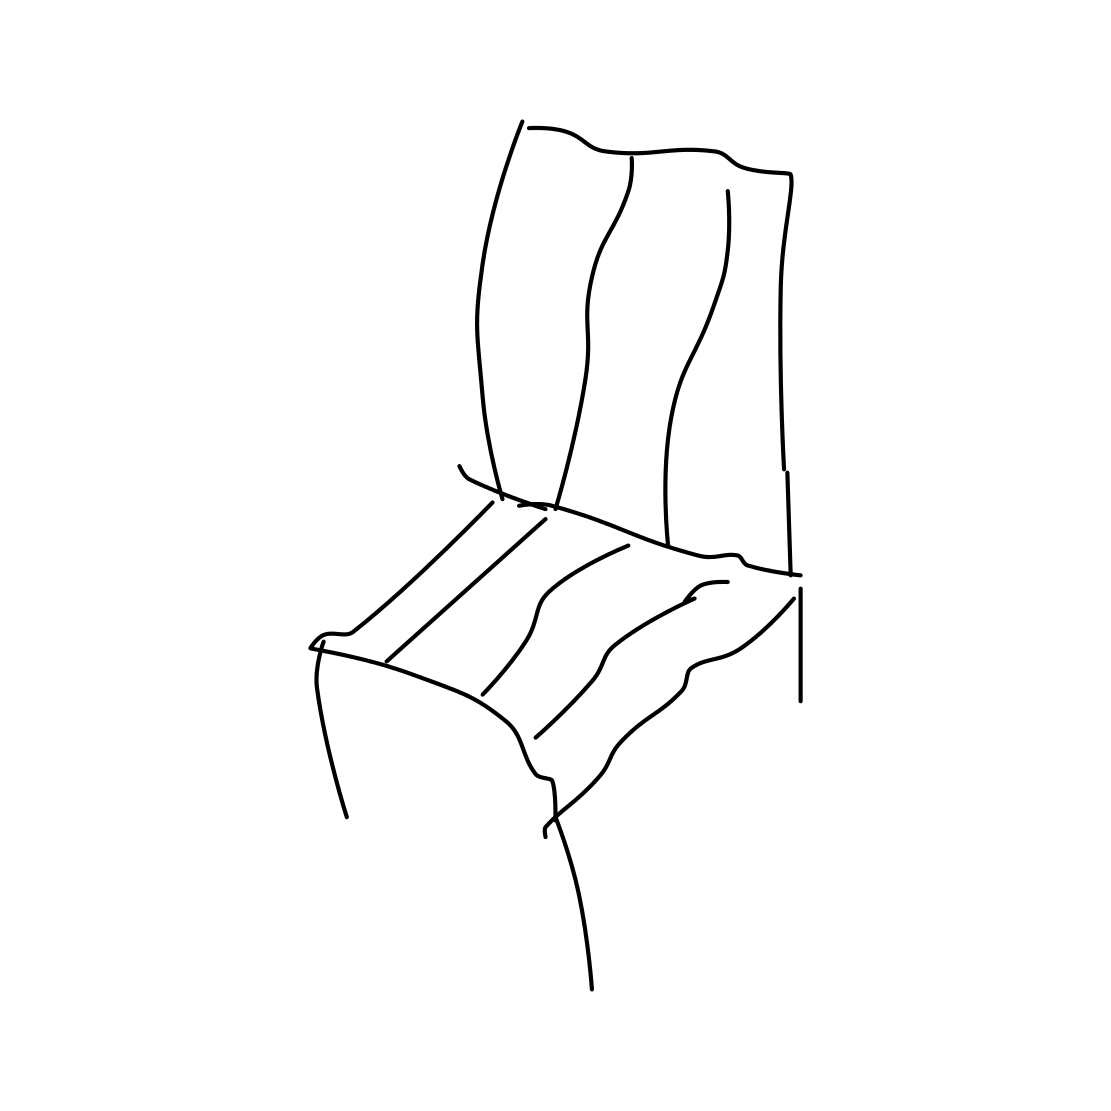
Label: armchair